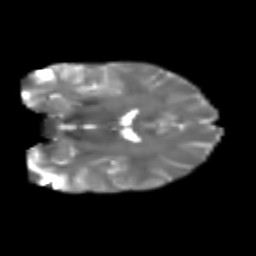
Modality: T2w
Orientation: coronal
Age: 23
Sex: male
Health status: healthy